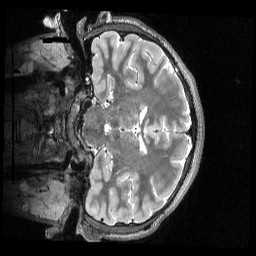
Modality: T2w
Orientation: coronal
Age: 20
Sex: male
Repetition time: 3.2 s
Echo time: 0.563 s